Question: Here's the layout (below). I'm trying to reposition the location of the checkbox; move it to the right of the view. android:gravity and android:layout_gravity seem to have no effect. Any explanation? This LinearLayout is a child of a Relative Layout.

'''
<LinearLayout
android:id="@+id/deviceLinear"
android:layout_width="fill_parent"
android:layout_height="match_parent"
android:layout_below="@id/view1" >
<ImageView
android:contentDescription="@string/devices_icon"
android:id="@+id/devices_img"
android:layout_width="0dip"
android:layout_height="match_parent"
android:layout_weight="0.15"
android:layout_gravity="center"
android:src="@drawable/hardware_phone" />
<TextView
android:id="@+id/devices"
android:layout_width="0dip"
android:layout_height="wrap_content"
android:layout_gravity="center"
android:layout_weight="0.43"
android:text="@string/devices"
android:textSize="20sp" />
<CheckBox
android:id="@+id/check_devices"
android:button="@drawable/custom_checkbox"
android:layout_width="0dip"
android:layout_height="fill_parent"
android:layout_weight="0.42"
android:onClick="onCheckboxClicked" />
</LinearLayout>
'''
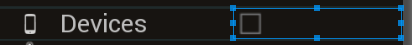
Answer: I assume that you want the 'CheckBox' to be on the right side of the 'LinearLayout'. Since you have given it a 'layout_weight' it will always take up some fixed percentage of the width regardless of its size as you can see by that blue bounding box.
Try wrapping the checkbox in another 'LinearLayout' that has 'android:orientation='horizontal''. Give the '0.42' weight to the wrapping 'LinearLayout' and then set the 'LinearLayout''s 'android:gravity' to be 'right'. That should keep your spacing while moving the checkbox to the far right.
Something like this:
'''
<LinearLayout
android:orientation="horizontal"
android:layout_width="0dp"
android:layout_weight="0.42"
android:layout_height="wrap_content"
android:gravity="right" />
<CheckBox
android:layout_width="wrap_content"
android:layout_height="wrap_content" />
</LinearLayout>
'''
You might also want to consider a 'RelativeLayout' which enables you to position Views based on where other views are.